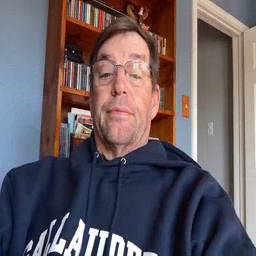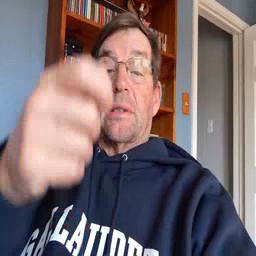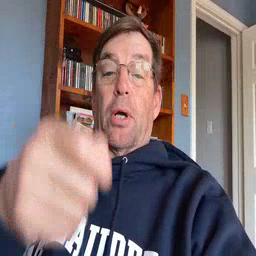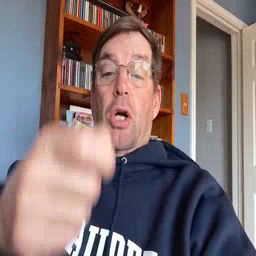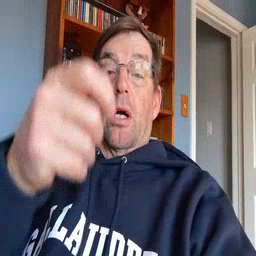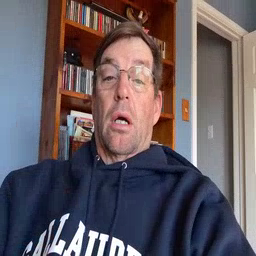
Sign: zipper